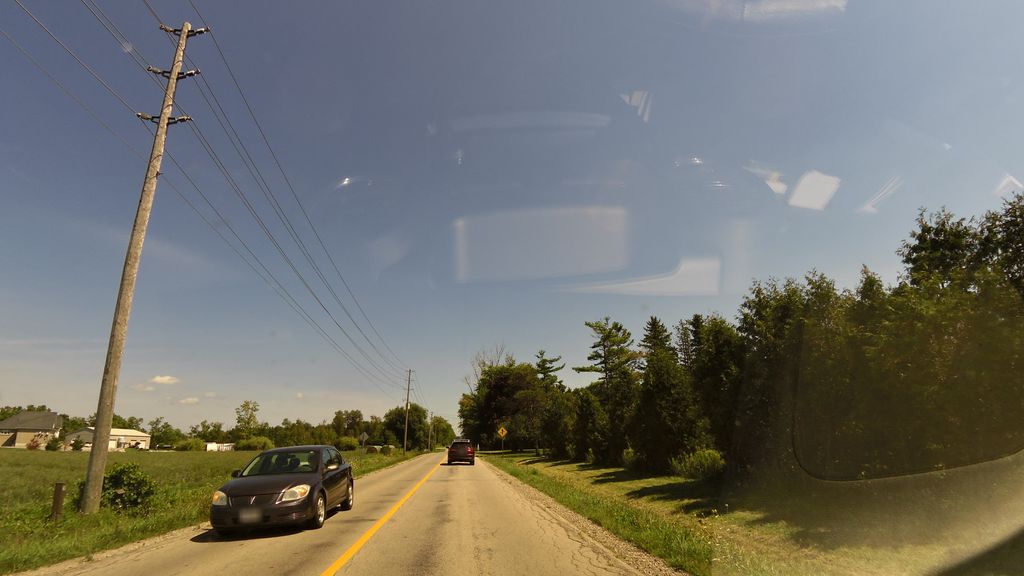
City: hamilton